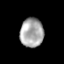
Tissue: prostate
Cell type: T cells
Senescence score: 0.3529
Nuclear area (px): 664
Mean DAPI intensity: 168.08